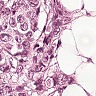
Metastatic tissue present: yes